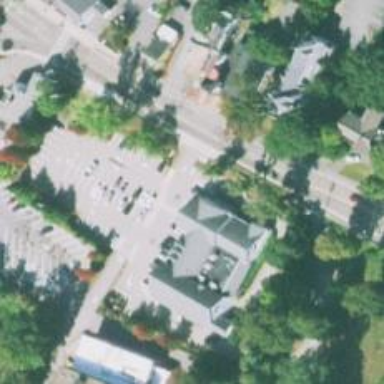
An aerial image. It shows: Parking space.